Interaction volume radius: 5 \u00c5
Interaction volume height: 15 \u00c5
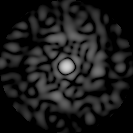
Disorder parameter: 0.7648